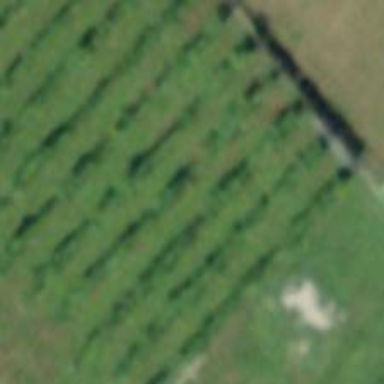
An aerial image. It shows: Beautiful vineyard in the countryside.